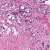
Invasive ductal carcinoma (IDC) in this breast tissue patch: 0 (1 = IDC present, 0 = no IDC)